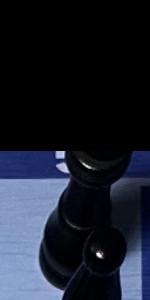
Label: King_Black